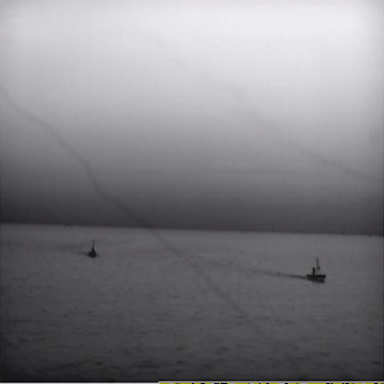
There is a bulk_carrier in the infrared image.